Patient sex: M
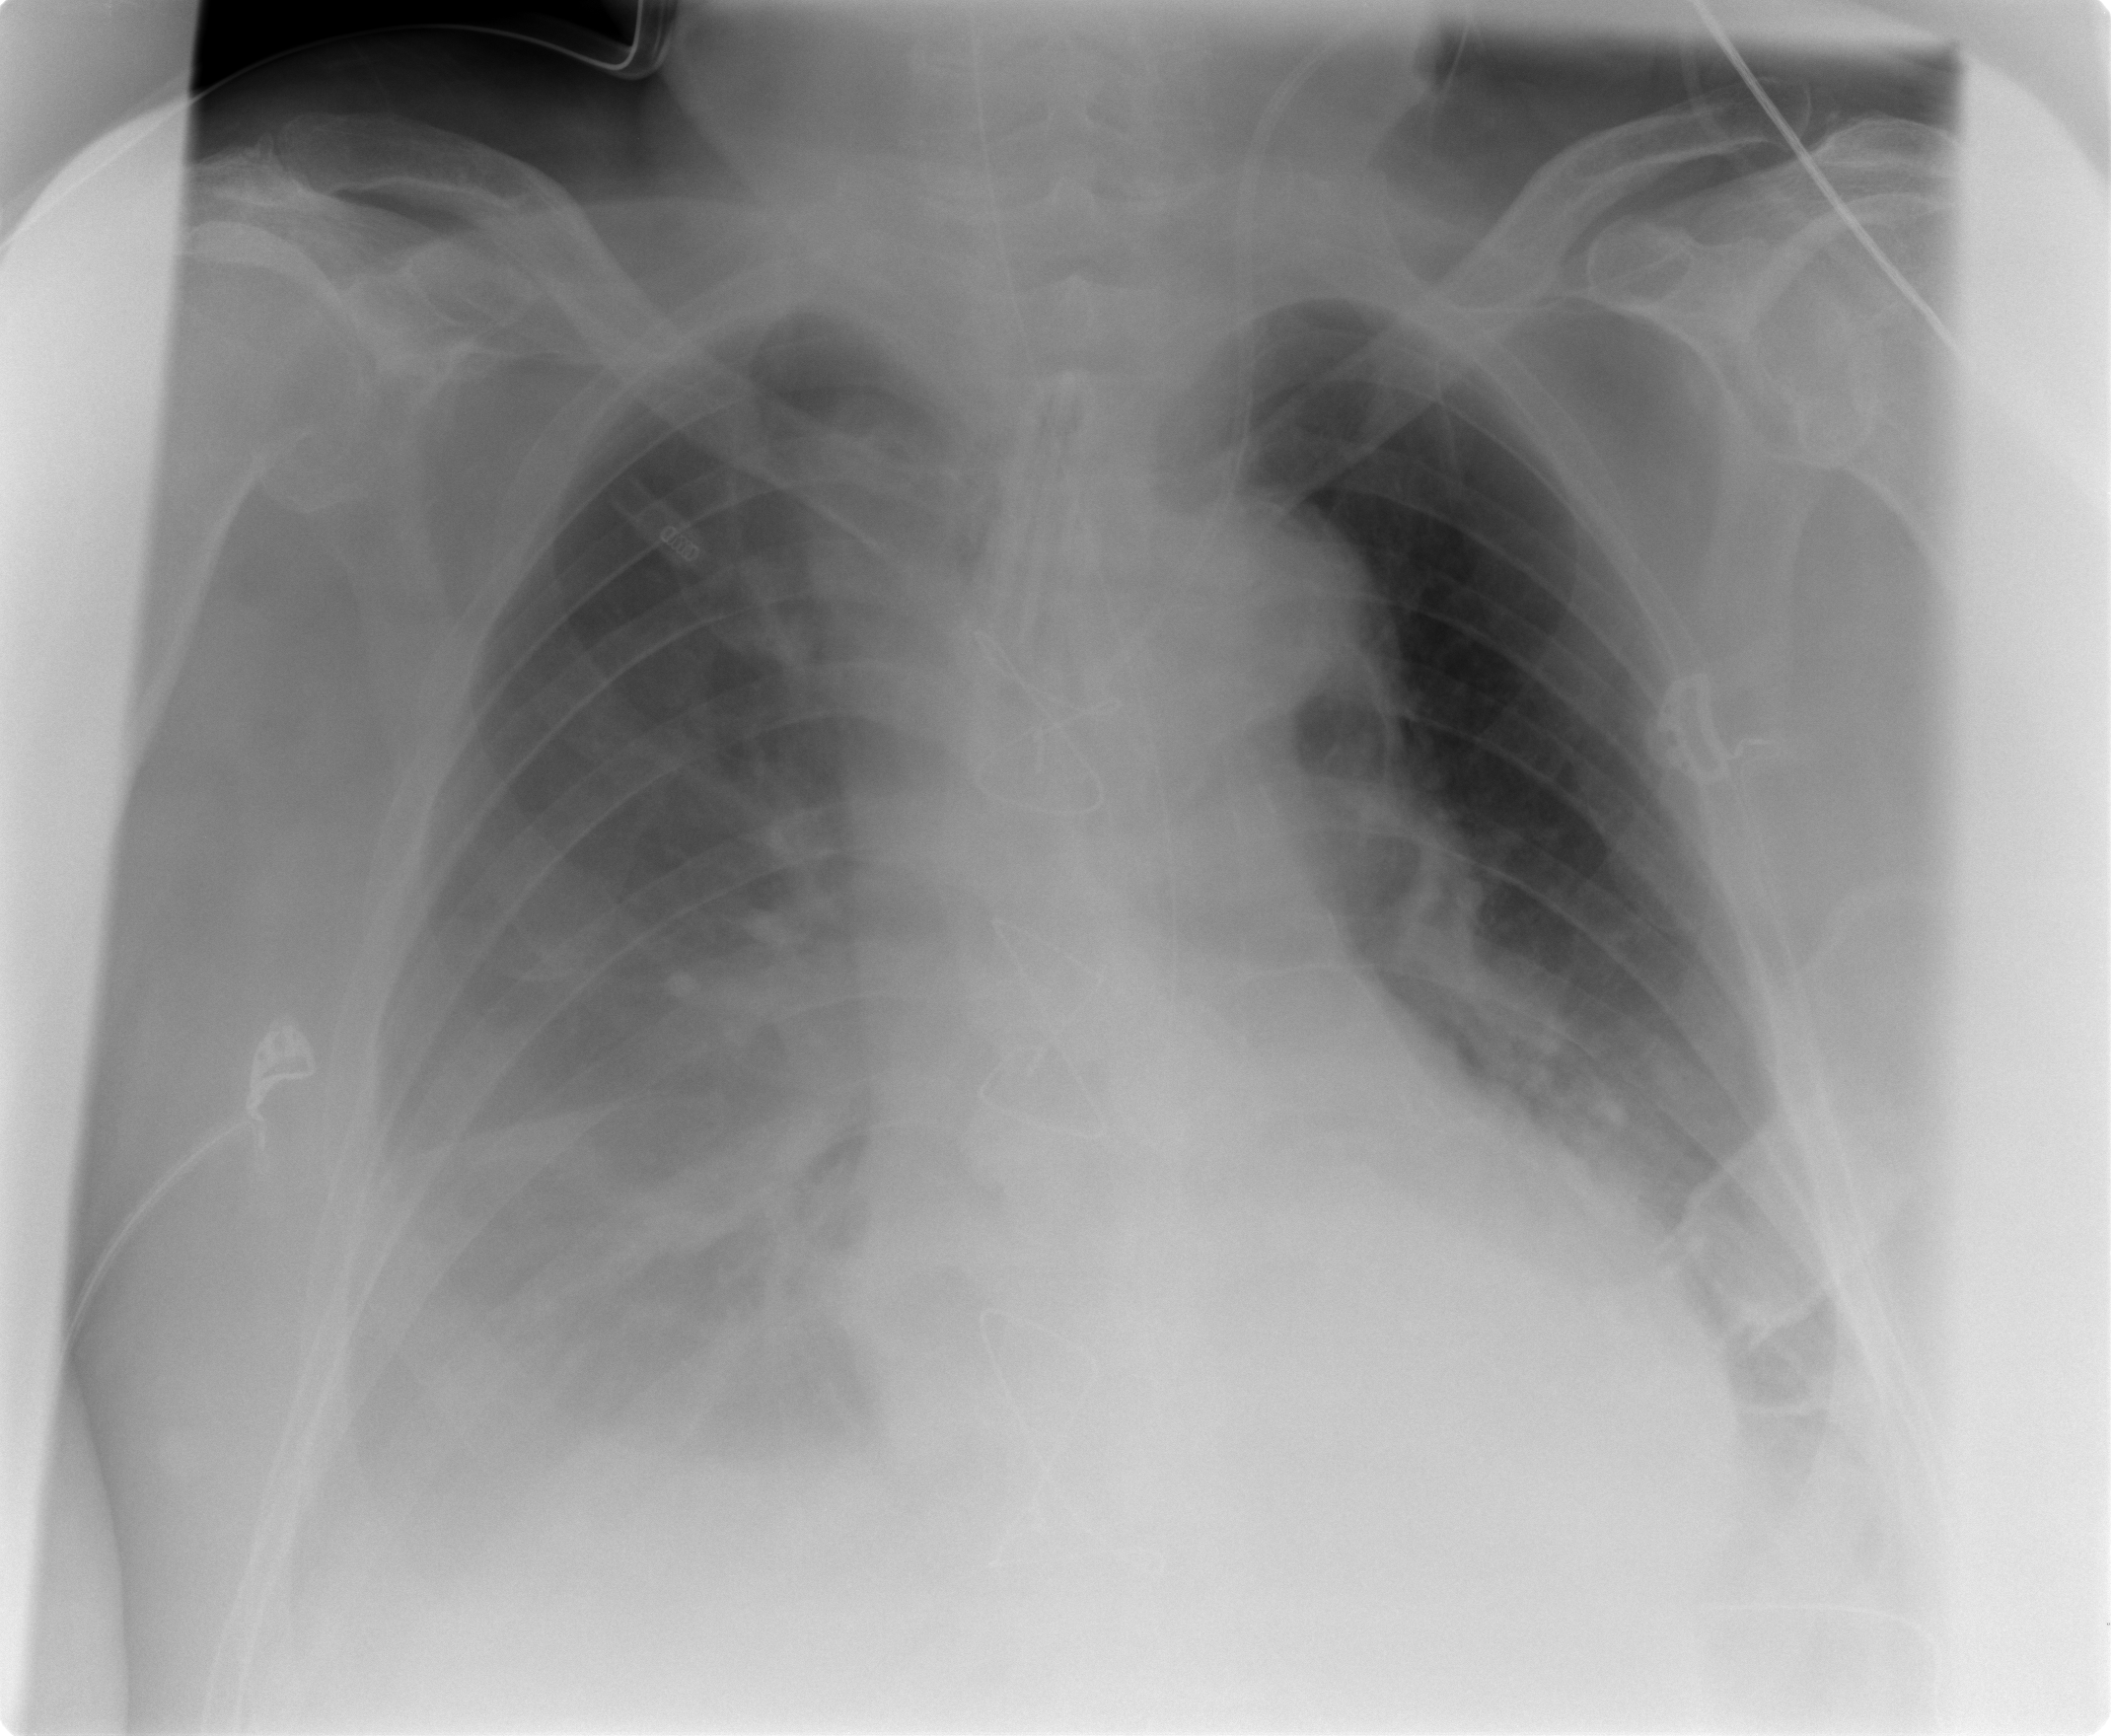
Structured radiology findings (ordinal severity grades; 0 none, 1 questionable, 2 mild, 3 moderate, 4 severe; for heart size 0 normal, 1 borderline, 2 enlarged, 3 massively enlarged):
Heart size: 2
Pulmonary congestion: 2
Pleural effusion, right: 3
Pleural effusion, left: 2
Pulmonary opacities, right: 0
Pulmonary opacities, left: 0
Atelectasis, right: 2
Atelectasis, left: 2